Field crop: maize
Growth stage: 2
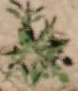
Species: atriplex